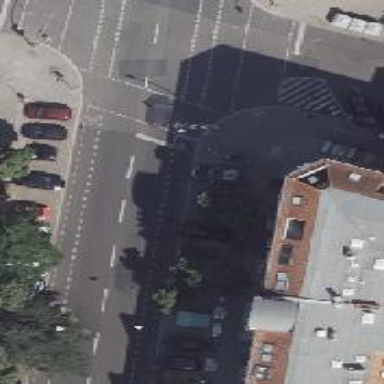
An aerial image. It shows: Road with traffic signals controlling the flow of traffic.